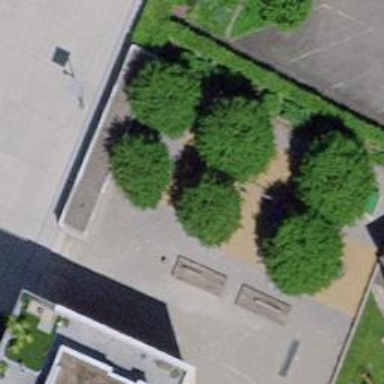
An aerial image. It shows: Playground featuring seesaw.